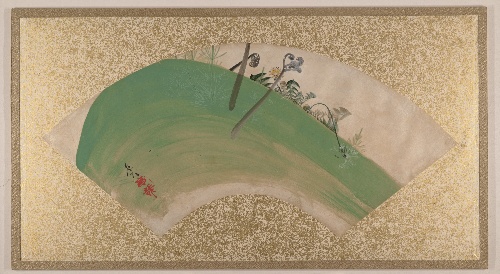
Artist: Shibata Zeshin
Artist bio: Japanese, 1807–1891
Date: late 19th century
Object type: Fan mounted as an album leaf
Classification: Paintings
Medium: Fan painting mounted as album leaf; tempera on paper
Culture: Japan
Period: Meiji period (1868–1912)
Dimensions: Overall: 13 x 23 5/8 in. (33 x 60 cm)
Image: 7 1/2 x 20 5/8 in. (19.1 x 52.4 cm)
Department: Asian Art
Credit line: Purchase, Gifts, Bequests, and Funds from various donors, by exchange, 1952
Accession year: 1952
Repository: Metropolitan Museum of Art, New York, NY
Tags: Flowers